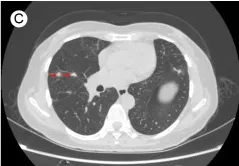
In November 2023.
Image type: radiology (ct)